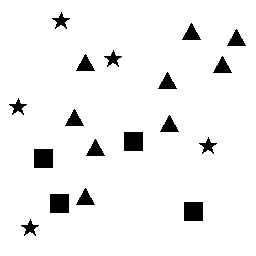
Squares: 4
Triangles: 9
Stars: 5
Total shapes: 18